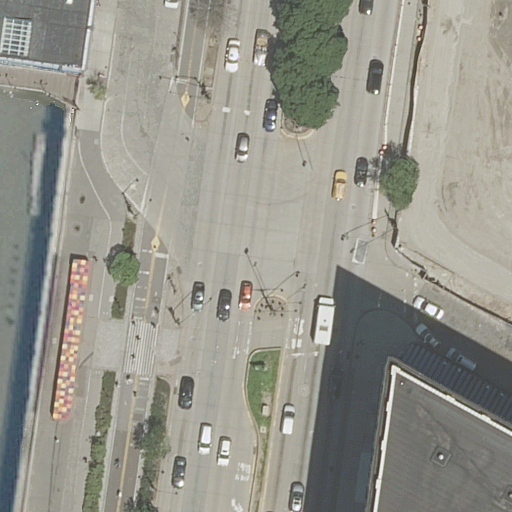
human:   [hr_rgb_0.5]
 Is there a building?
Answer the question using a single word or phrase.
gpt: yes

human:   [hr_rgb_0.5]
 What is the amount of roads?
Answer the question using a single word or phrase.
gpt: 15

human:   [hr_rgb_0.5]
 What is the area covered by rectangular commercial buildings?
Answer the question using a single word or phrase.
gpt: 0m2

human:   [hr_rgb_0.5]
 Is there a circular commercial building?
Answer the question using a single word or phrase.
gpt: no

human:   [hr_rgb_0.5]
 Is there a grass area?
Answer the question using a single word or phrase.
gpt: yes

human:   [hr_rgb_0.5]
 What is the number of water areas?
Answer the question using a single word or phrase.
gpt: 1

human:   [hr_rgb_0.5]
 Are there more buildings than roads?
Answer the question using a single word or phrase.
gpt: no

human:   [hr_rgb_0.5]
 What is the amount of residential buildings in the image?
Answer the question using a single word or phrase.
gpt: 2

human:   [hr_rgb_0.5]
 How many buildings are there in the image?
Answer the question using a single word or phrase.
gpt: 2

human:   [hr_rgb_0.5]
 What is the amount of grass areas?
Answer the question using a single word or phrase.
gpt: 6

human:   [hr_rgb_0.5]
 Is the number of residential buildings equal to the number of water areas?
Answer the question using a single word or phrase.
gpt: no

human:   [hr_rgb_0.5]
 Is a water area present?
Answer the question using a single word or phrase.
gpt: yes

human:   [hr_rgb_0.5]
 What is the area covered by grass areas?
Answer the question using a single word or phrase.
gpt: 570m2

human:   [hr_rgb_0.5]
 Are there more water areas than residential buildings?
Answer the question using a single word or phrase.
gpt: no

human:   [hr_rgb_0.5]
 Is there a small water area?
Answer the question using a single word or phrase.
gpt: no

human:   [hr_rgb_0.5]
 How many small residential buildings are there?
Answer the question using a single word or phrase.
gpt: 0

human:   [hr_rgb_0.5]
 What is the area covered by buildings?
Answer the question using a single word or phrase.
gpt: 2881m2

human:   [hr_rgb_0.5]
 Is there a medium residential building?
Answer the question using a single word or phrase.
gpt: no

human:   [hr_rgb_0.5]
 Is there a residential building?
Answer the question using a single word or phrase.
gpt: yes

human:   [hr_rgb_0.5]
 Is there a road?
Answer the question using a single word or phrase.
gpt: yes

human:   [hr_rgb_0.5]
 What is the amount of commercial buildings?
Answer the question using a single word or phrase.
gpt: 0

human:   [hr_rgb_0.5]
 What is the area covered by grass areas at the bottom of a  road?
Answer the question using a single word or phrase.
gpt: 292m2

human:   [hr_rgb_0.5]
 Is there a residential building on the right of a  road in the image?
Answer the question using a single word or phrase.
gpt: yes

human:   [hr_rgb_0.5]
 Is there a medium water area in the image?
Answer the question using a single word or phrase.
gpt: no

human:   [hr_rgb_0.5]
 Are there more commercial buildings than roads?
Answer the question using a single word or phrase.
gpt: no

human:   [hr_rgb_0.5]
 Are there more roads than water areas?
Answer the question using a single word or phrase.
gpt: yes

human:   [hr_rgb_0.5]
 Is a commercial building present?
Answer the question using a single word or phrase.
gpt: no

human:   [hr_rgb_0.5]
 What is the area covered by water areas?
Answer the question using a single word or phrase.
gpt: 821m2

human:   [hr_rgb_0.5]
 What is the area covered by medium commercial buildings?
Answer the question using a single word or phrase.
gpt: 0m2

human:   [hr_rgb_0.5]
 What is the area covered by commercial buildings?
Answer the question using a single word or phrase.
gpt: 0m2

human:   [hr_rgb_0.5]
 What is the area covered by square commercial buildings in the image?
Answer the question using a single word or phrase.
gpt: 0m2

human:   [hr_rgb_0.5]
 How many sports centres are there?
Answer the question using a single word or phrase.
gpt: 1

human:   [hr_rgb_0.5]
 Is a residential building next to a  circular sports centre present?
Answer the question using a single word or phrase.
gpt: no

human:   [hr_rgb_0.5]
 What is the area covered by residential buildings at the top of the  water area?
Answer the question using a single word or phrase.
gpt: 2208m2

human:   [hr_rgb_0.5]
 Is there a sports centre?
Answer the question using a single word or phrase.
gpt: yes

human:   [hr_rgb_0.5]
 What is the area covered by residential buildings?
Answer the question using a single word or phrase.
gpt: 2881m2

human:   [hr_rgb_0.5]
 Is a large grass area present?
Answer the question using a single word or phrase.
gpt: no

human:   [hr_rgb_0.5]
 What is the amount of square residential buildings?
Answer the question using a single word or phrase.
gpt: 0

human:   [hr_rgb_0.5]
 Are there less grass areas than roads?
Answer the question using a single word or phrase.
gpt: yes

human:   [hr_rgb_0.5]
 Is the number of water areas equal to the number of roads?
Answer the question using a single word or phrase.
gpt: no

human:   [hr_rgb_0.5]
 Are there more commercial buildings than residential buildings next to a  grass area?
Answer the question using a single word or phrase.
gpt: no

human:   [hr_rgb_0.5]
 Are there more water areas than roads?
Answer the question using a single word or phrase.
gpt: no

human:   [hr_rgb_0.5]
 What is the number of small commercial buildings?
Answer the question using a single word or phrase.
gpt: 0

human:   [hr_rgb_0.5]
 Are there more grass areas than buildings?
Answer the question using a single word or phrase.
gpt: yes

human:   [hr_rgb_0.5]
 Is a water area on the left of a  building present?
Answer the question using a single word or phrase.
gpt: yes

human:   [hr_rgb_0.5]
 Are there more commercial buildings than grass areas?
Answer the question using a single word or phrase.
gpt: no

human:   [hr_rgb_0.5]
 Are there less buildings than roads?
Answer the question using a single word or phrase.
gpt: yes

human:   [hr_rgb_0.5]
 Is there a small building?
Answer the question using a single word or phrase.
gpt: no

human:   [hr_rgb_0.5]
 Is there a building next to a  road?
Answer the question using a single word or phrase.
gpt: yes

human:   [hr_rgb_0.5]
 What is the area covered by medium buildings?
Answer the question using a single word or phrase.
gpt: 0m2

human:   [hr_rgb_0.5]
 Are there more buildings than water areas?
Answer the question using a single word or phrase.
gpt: yes

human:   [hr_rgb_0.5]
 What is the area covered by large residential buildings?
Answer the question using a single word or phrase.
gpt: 2881m2

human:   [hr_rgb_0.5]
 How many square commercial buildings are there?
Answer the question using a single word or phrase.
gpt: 0

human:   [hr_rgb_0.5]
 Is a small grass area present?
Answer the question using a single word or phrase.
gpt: yes

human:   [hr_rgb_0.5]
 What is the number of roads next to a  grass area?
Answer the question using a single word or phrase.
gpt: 15

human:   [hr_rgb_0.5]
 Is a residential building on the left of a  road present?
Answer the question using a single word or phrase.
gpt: yes

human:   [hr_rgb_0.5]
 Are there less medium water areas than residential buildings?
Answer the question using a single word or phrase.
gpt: yes

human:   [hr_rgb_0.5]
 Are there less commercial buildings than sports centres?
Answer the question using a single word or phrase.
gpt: yes

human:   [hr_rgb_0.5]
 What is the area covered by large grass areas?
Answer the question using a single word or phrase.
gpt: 0m2

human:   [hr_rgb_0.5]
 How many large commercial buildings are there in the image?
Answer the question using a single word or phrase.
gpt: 0

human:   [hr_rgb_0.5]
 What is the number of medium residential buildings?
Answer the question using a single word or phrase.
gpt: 0

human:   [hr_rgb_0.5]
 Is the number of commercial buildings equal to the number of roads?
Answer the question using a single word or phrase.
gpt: no

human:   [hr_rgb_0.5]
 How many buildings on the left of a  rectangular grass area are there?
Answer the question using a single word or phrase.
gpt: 1

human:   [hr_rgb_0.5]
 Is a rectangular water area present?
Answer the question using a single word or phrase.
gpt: yes